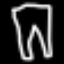
Label: pants